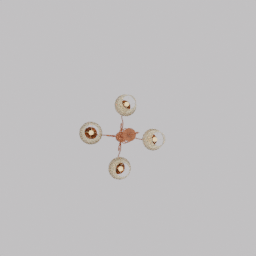
Label: lighting